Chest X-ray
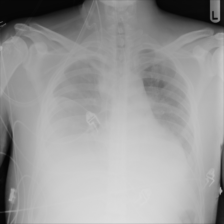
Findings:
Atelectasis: negative
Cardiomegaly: negative
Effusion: negative
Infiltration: negative
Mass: negative
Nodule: negative
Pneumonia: negative
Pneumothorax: negative
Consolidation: negative
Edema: negative
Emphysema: negative
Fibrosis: negative
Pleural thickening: negative
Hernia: negative